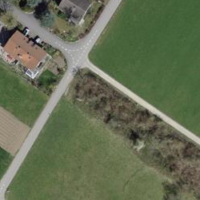
EUNIS habitat code: 52
Species observed at this site:
Aegopodium podagraria
Campanula trachelium